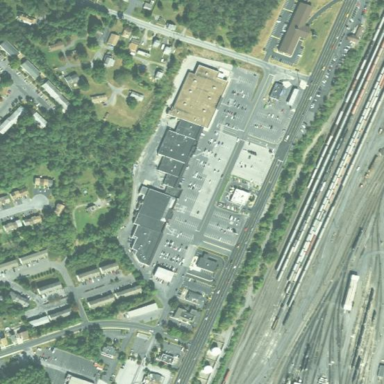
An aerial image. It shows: Retail area.